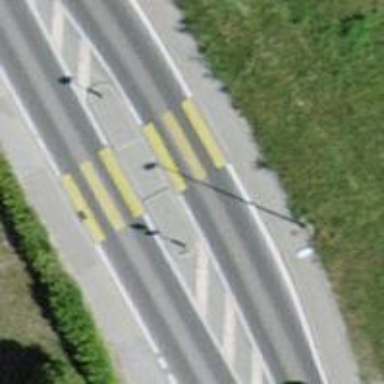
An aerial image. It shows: Zebra crossing on the road.